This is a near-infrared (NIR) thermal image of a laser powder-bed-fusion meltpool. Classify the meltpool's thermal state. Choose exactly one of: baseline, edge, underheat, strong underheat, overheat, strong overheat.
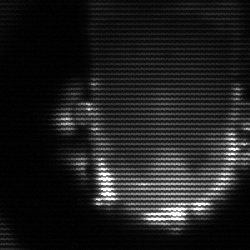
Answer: baseline